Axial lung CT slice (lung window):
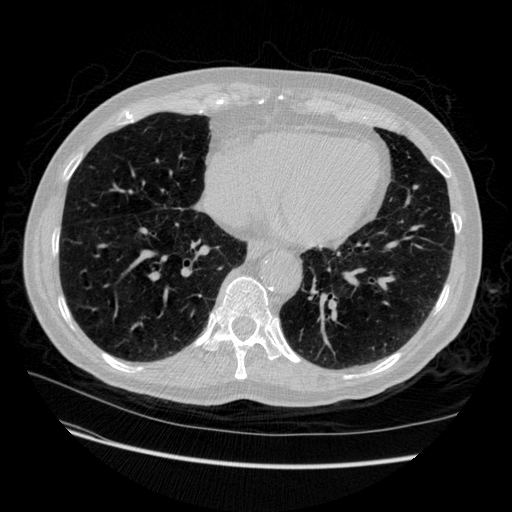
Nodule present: no